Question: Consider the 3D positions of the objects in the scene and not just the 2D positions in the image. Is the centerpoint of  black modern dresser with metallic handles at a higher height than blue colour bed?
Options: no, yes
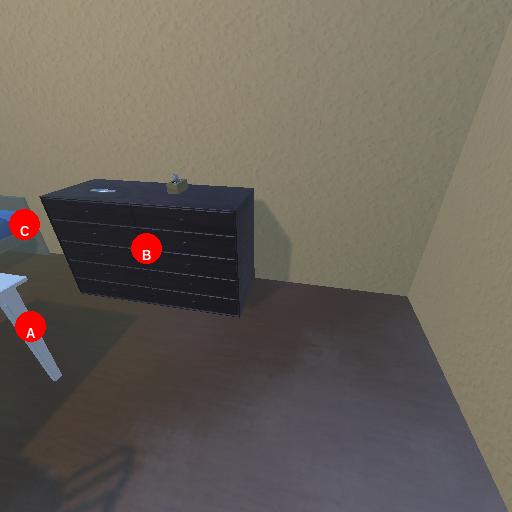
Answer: no